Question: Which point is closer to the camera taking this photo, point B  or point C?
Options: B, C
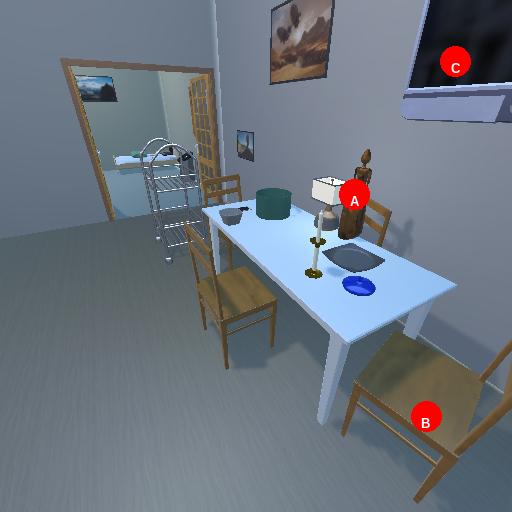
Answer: B